五年级 · 组合数学
如图, 用火柴棒搭五边形, 搭 1 个五边形需要 5 根火柴棒, 搭 2 个五边形需要 9 根火柴棒, 依次搭下去, 搭 8 个五边形需要 根火柴棒。( )


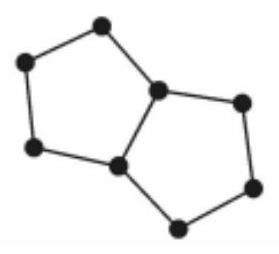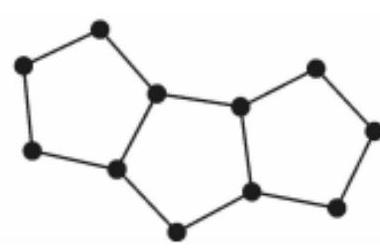
A. 32

B. 33

C. 39
D. 40
答案: B